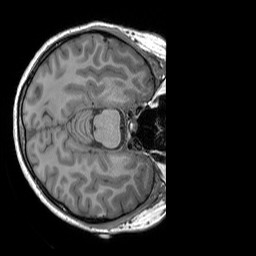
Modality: T1w
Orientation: axial
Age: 24
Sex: female
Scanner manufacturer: siemens
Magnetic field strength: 3 T
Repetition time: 1.9 s
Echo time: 0.00252 s